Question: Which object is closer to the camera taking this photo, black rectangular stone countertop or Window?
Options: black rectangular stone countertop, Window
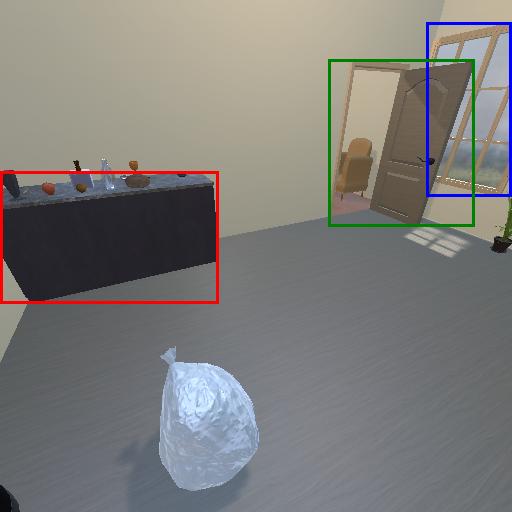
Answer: black rectangular stone countertop